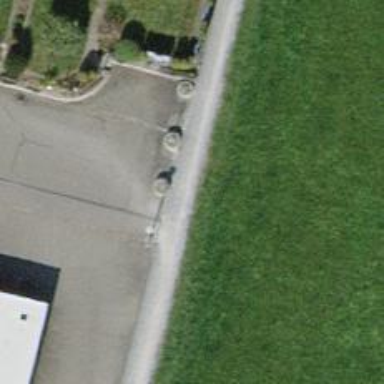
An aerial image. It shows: Block barrier.